Question: This seems to be a common question but I could not find a relevant answer
I have a aspx page and in it,
I've made a list of "a href" tags that is generated from my C# code behind.
Now i want to send data based on which of the "a href" tag i have selected and pass it into my C# code which will then populate my popup with required information:
The process
> > "a href click" -> call c# method -> populate popup with data
I am stuck at how to pass data from the "a href click" to the c#.
I tried using .OnServerClick but my popup didn't even pop up.
> > For starters, i would like to try: When i Click a tag it would call my changeTitle() method from c# which will change the title of the pop up. If i can get this working, i should be able to manage the rest

c# method:
'''
public void changeTitle()
{
this.modalTitle.InnerHtml = "Goodbye world";
}
'''
Do tell me if you need more information please, I really hope to get this working
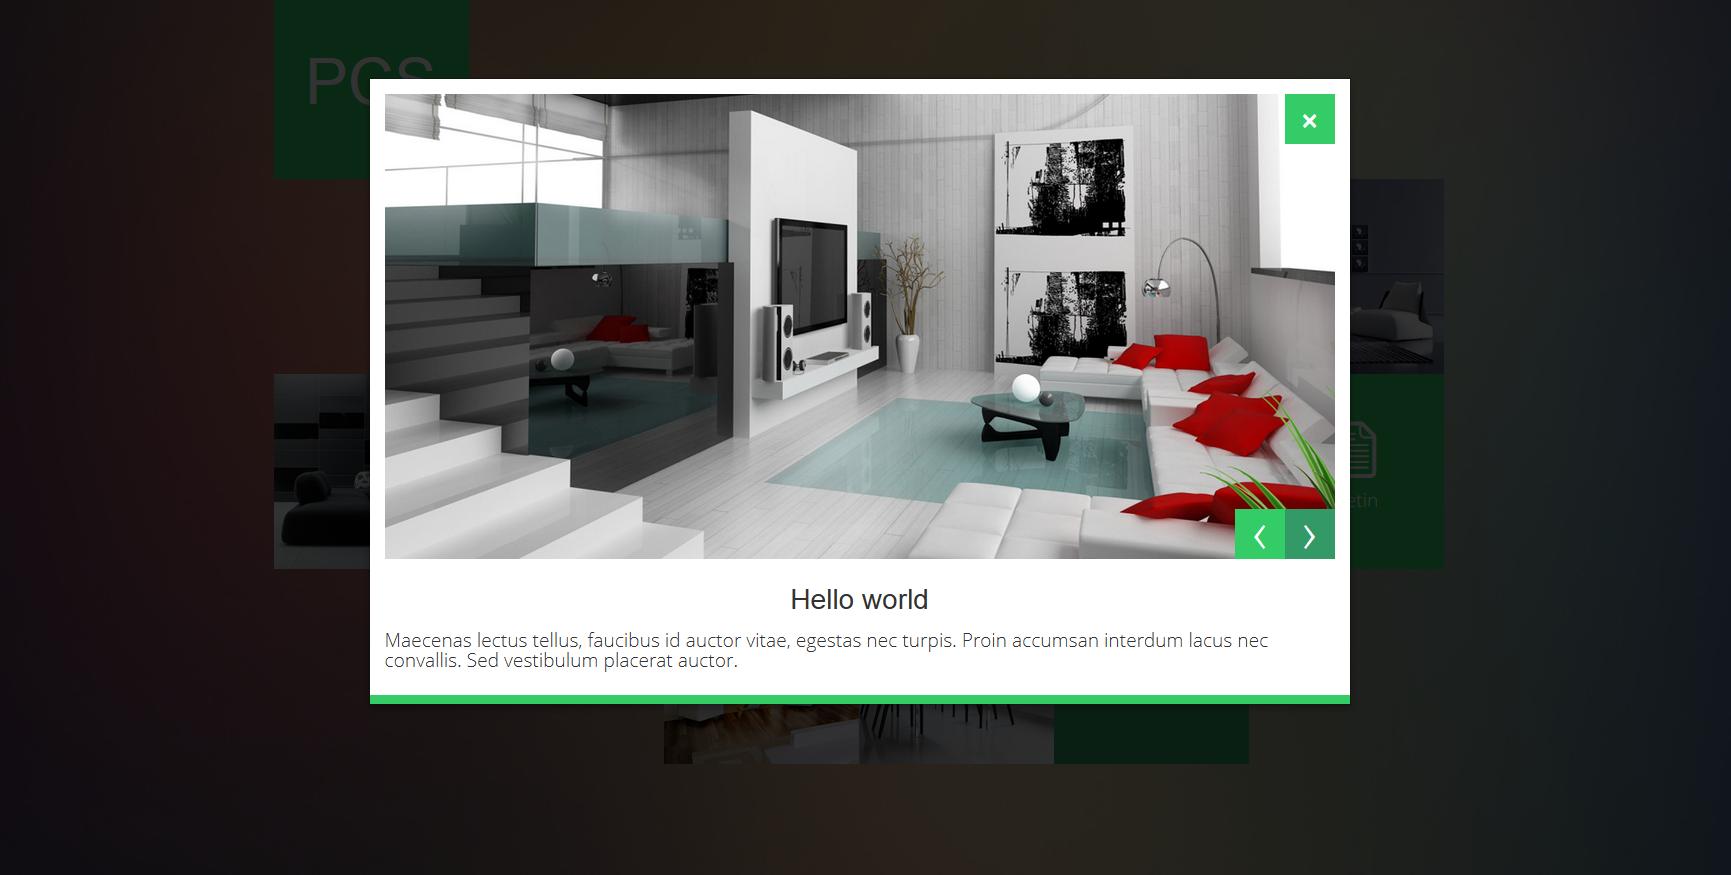
Answer: You should really look into learning more about how jQuery and ASP.NET can work together. I highly recommend starting at <URL>.
Here is a blog entry about using jQuery to call ASP.NET server methods (page methods are a great way to get quick hooks into server-side logic that can pass data back to the client-side):
<URL>
I have used this technique in many projects over the years and I think once you start learning the power of jQuery you will want to use this approach over strictly server-side controls.